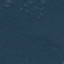
Land use / land cover: Forest